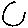
Label: circle